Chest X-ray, AP view. Patient: 51 years old, sex M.
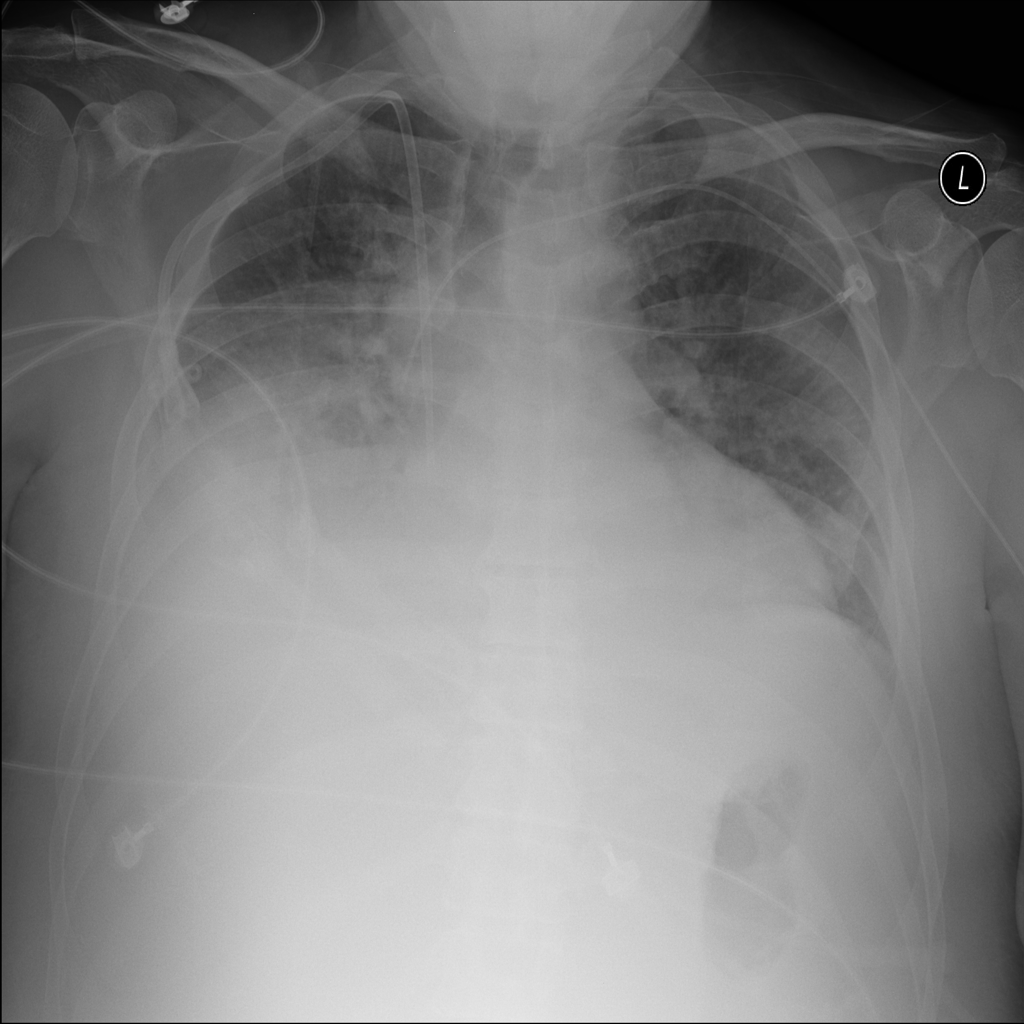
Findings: Effusion, Infiltration